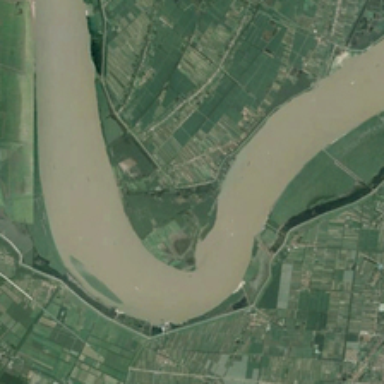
Many pieces of green farmlands are in two sides of a curved khaki river .